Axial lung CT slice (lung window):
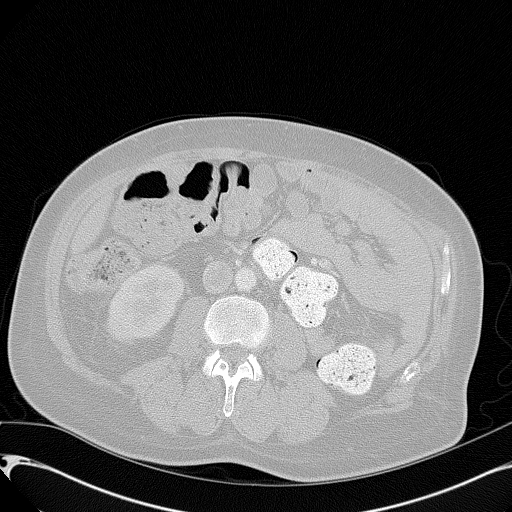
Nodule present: no